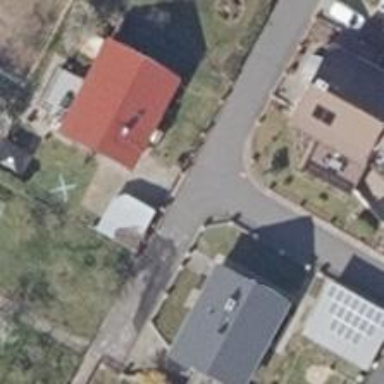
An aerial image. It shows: Asphalt road in residential area.